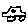
Label: car